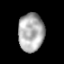
Tissue: lung
Cell type: Others
Senescence score: 0.1953
Nuclear area (px): 960
Mean DAPI intensity: 174.635